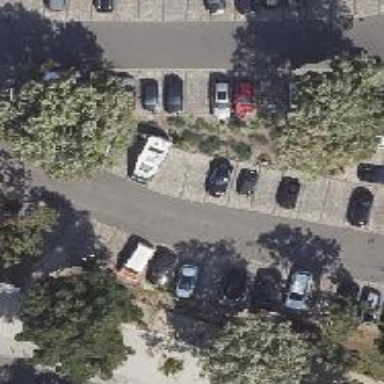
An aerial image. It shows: Service road designated as parking aisle with perpendicular on-street parking.